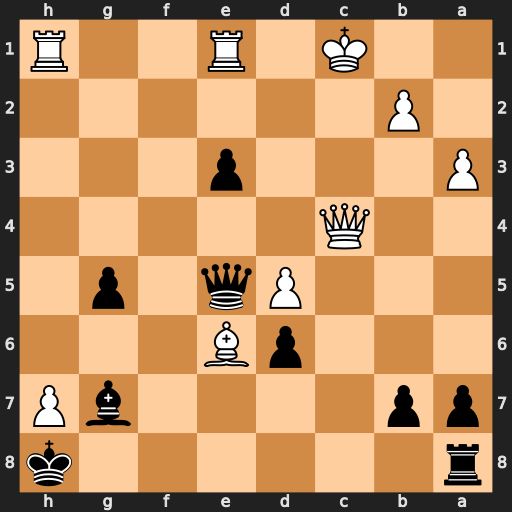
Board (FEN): r6k/pp4bP/3pB3/3Pq1p1/2Q5/P3p3/1P6/2K1R2R
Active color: b
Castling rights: -
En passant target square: -
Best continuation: Qxb2+ Kd1 Qd2#